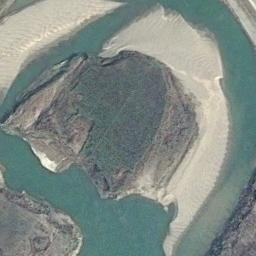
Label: island